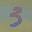
Label: 3